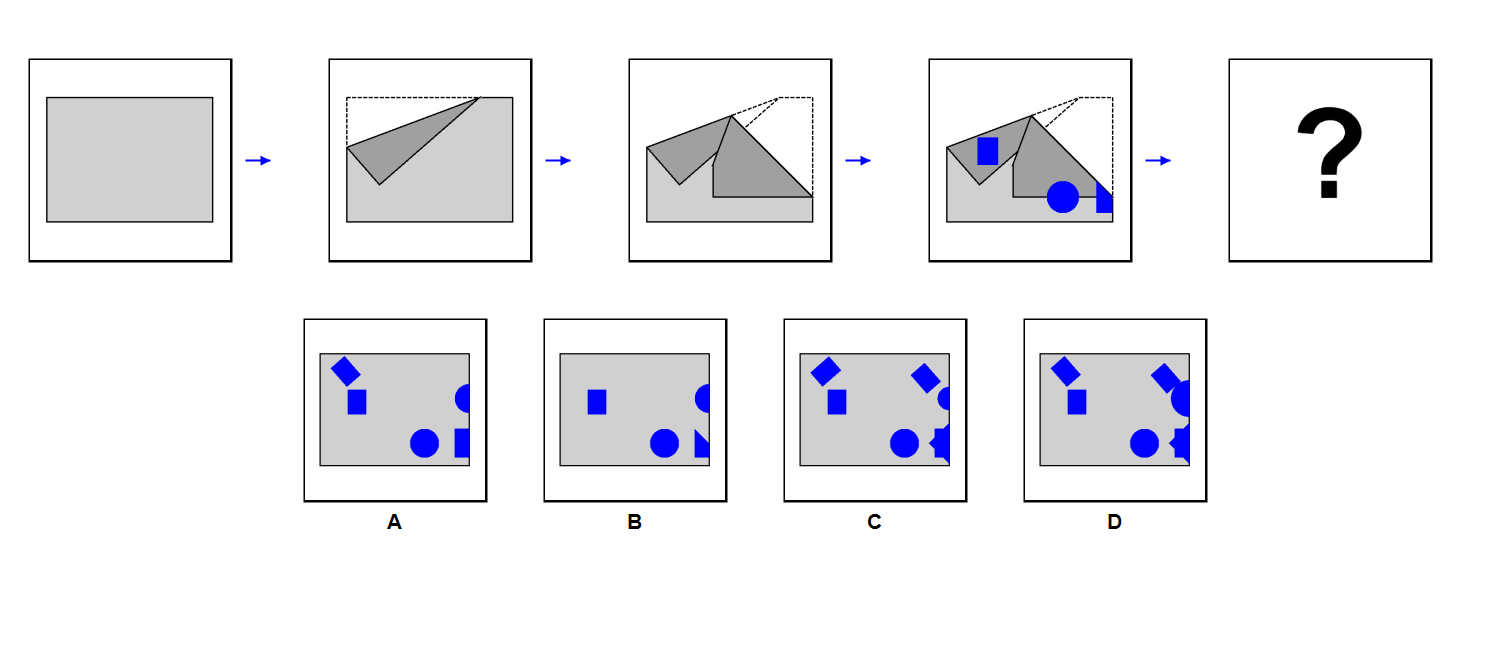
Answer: A